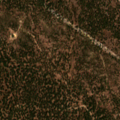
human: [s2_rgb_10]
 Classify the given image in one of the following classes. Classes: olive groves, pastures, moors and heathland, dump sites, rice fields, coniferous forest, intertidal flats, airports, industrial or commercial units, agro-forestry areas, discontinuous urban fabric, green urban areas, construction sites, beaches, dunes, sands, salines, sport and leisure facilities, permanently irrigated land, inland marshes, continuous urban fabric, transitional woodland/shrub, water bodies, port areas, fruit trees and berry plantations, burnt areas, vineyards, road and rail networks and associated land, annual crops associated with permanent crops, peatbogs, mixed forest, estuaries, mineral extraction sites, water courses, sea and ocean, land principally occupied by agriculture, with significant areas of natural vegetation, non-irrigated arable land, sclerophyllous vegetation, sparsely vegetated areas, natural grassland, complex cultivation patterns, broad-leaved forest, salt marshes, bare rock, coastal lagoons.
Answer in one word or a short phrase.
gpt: broad-leaved forest, transitional woodland/shrub